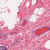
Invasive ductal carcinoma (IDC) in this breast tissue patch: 0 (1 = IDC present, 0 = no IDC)